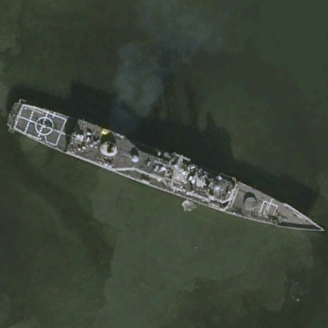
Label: cruiser